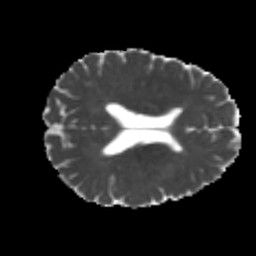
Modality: MD
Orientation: axial
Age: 23
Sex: male
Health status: healthy
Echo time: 0.074 s